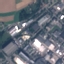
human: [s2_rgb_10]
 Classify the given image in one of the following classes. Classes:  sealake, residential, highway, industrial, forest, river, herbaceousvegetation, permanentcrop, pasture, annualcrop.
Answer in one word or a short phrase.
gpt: Industrial